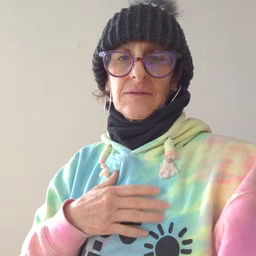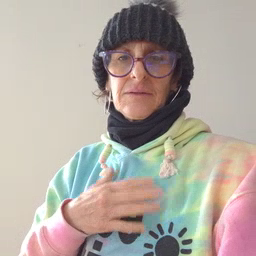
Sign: please